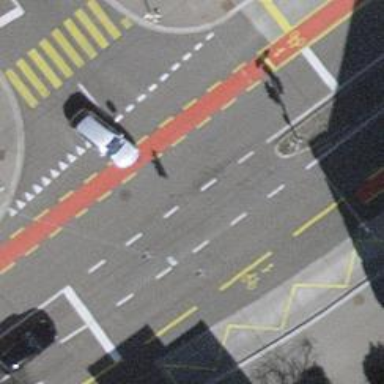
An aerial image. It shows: Primary highway with asphalt surface. It has separate cycle lane and sidewalk. Trolley wires are present along the road.